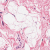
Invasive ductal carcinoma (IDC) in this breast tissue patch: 0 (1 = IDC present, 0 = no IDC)